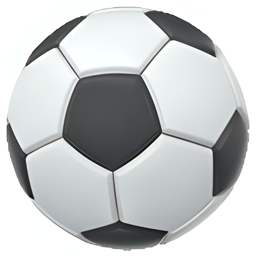
Name: soccer ball
Emoji: ⚽
Group: Activities
Sub-group: sport